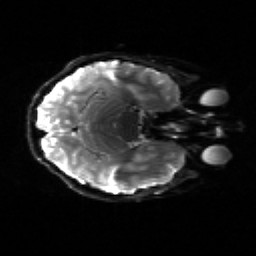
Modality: sbref
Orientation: axial
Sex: male
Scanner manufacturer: siemens
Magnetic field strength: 3 T
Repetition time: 5 s
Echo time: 0.071 s